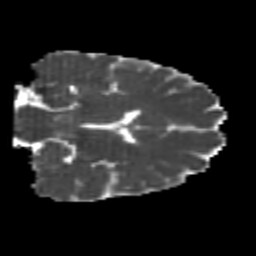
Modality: MD
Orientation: coronal
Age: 22
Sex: male
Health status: healthy
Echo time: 0.074 s